Field crop: maize
Growth stage: 2
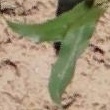
Species: maize